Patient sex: F
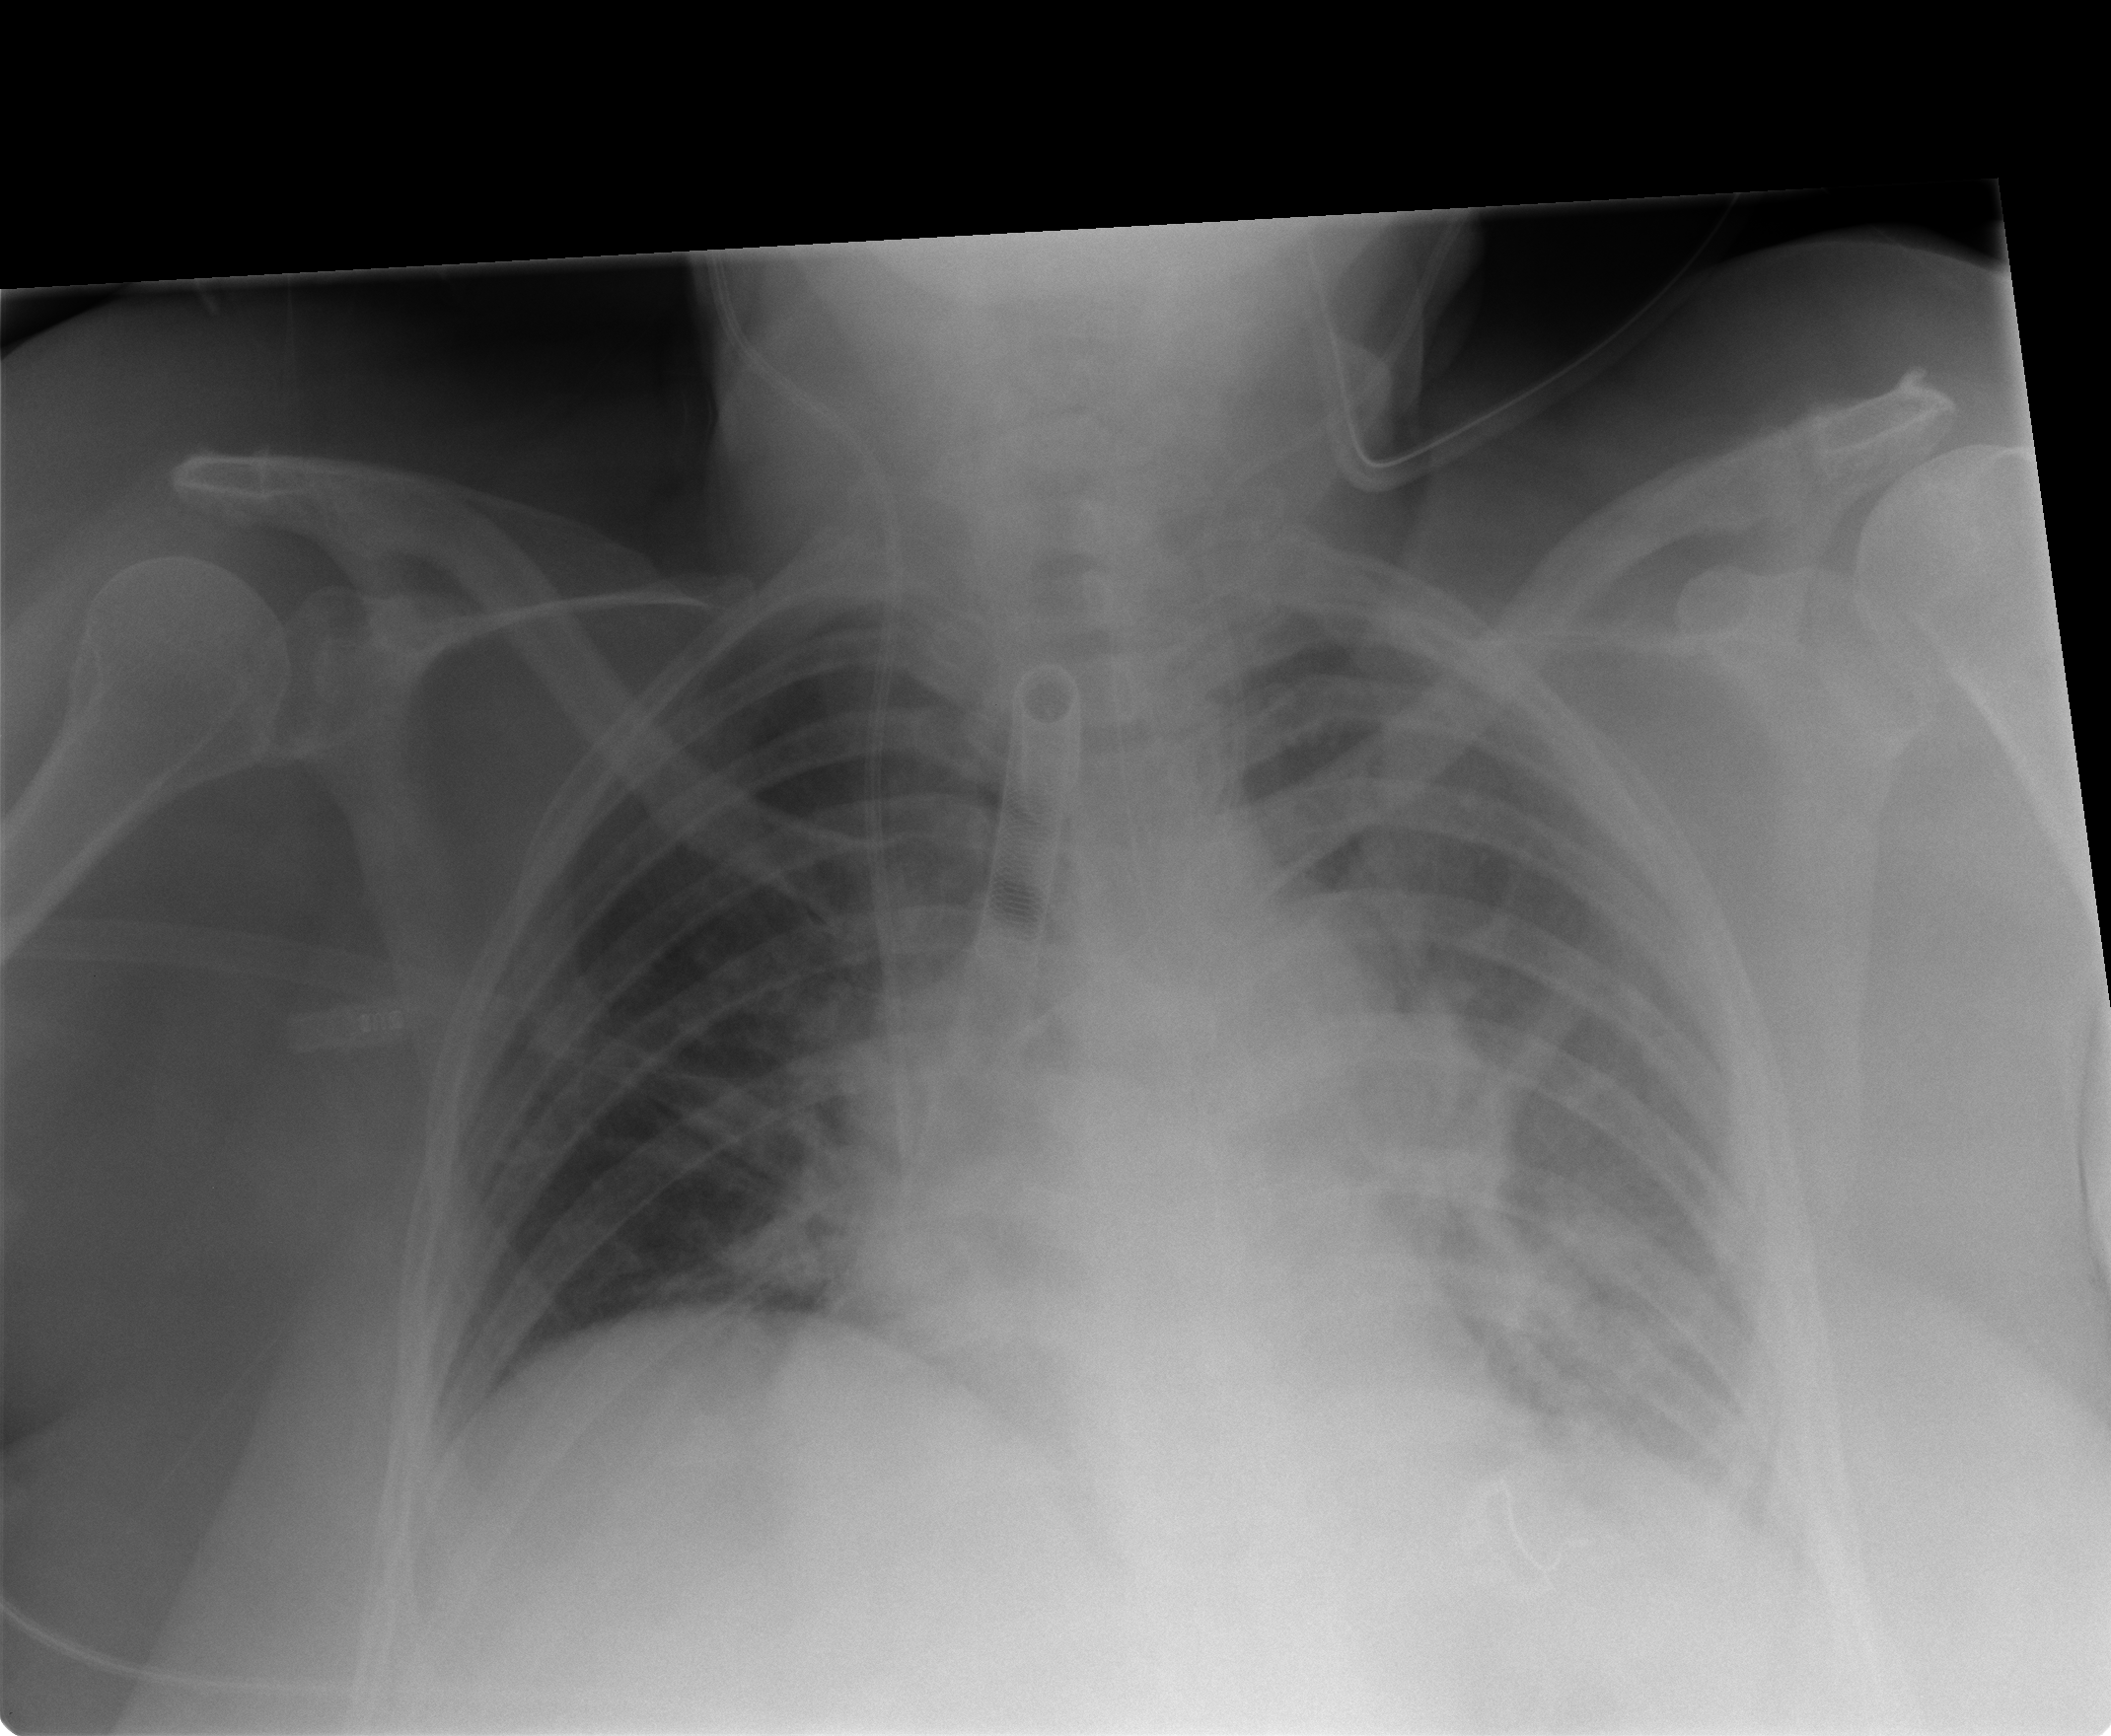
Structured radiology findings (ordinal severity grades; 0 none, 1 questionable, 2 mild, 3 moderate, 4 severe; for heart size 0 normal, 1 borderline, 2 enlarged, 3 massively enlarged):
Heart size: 1
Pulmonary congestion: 2
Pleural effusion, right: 1
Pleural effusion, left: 3
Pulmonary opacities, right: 0
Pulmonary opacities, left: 0
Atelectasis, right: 1
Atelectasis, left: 2